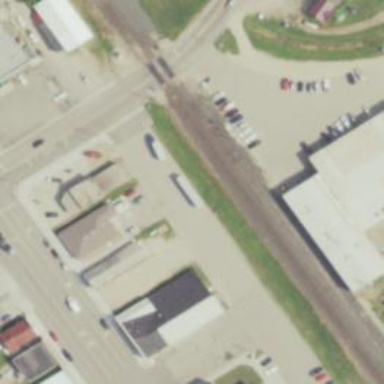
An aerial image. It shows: Single track railway siding.